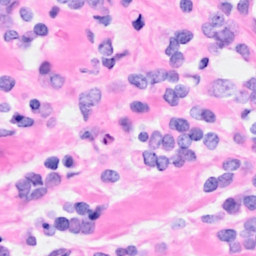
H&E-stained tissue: Breast